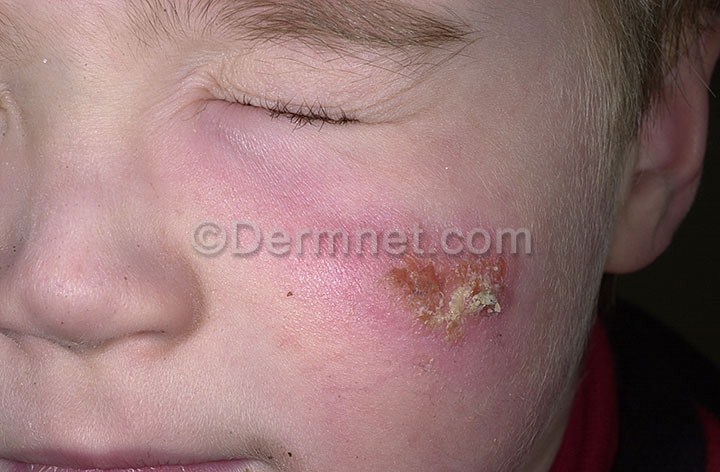
Disease: Warts Molluscum and other Viral Infections